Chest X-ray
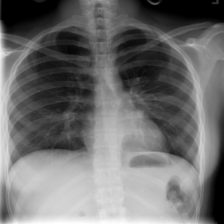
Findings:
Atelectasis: negative
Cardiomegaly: negative
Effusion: negative
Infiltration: negative
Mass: negative
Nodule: negative
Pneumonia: negative
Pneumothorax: negative
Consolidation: negative
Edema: negative
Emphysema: negative
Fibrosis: negative
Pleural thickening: negative
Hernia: negative